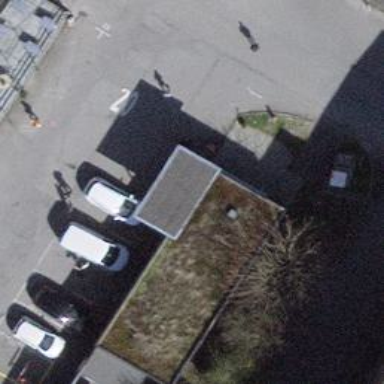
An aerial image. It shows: Kiosk.